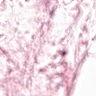
Metastatic tissue present: no